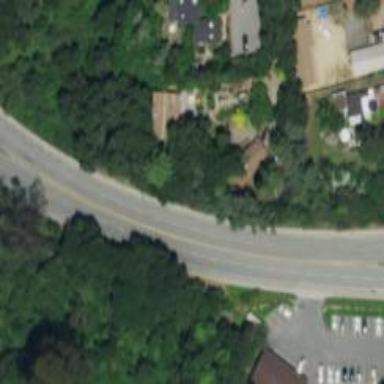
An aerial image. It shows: Primary highway with asphalt surface and separate sidewalk.